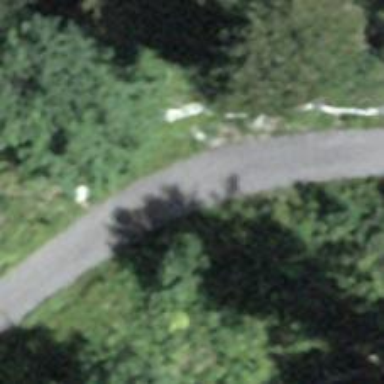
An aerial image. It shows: Well-maintained track road of grade 1.